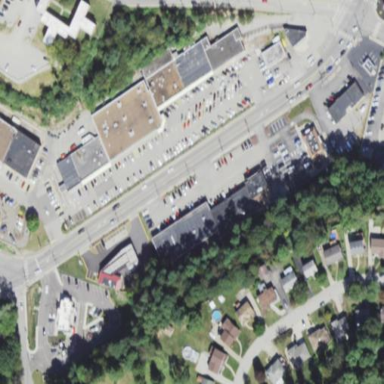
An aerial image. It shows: Retail area.